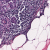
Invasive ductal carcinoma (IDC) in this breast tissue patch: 0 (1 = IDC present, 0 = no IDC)